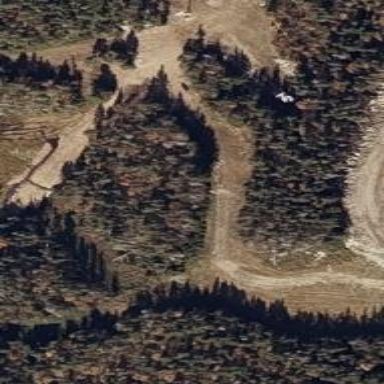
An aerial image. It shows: Coniferous forest area.